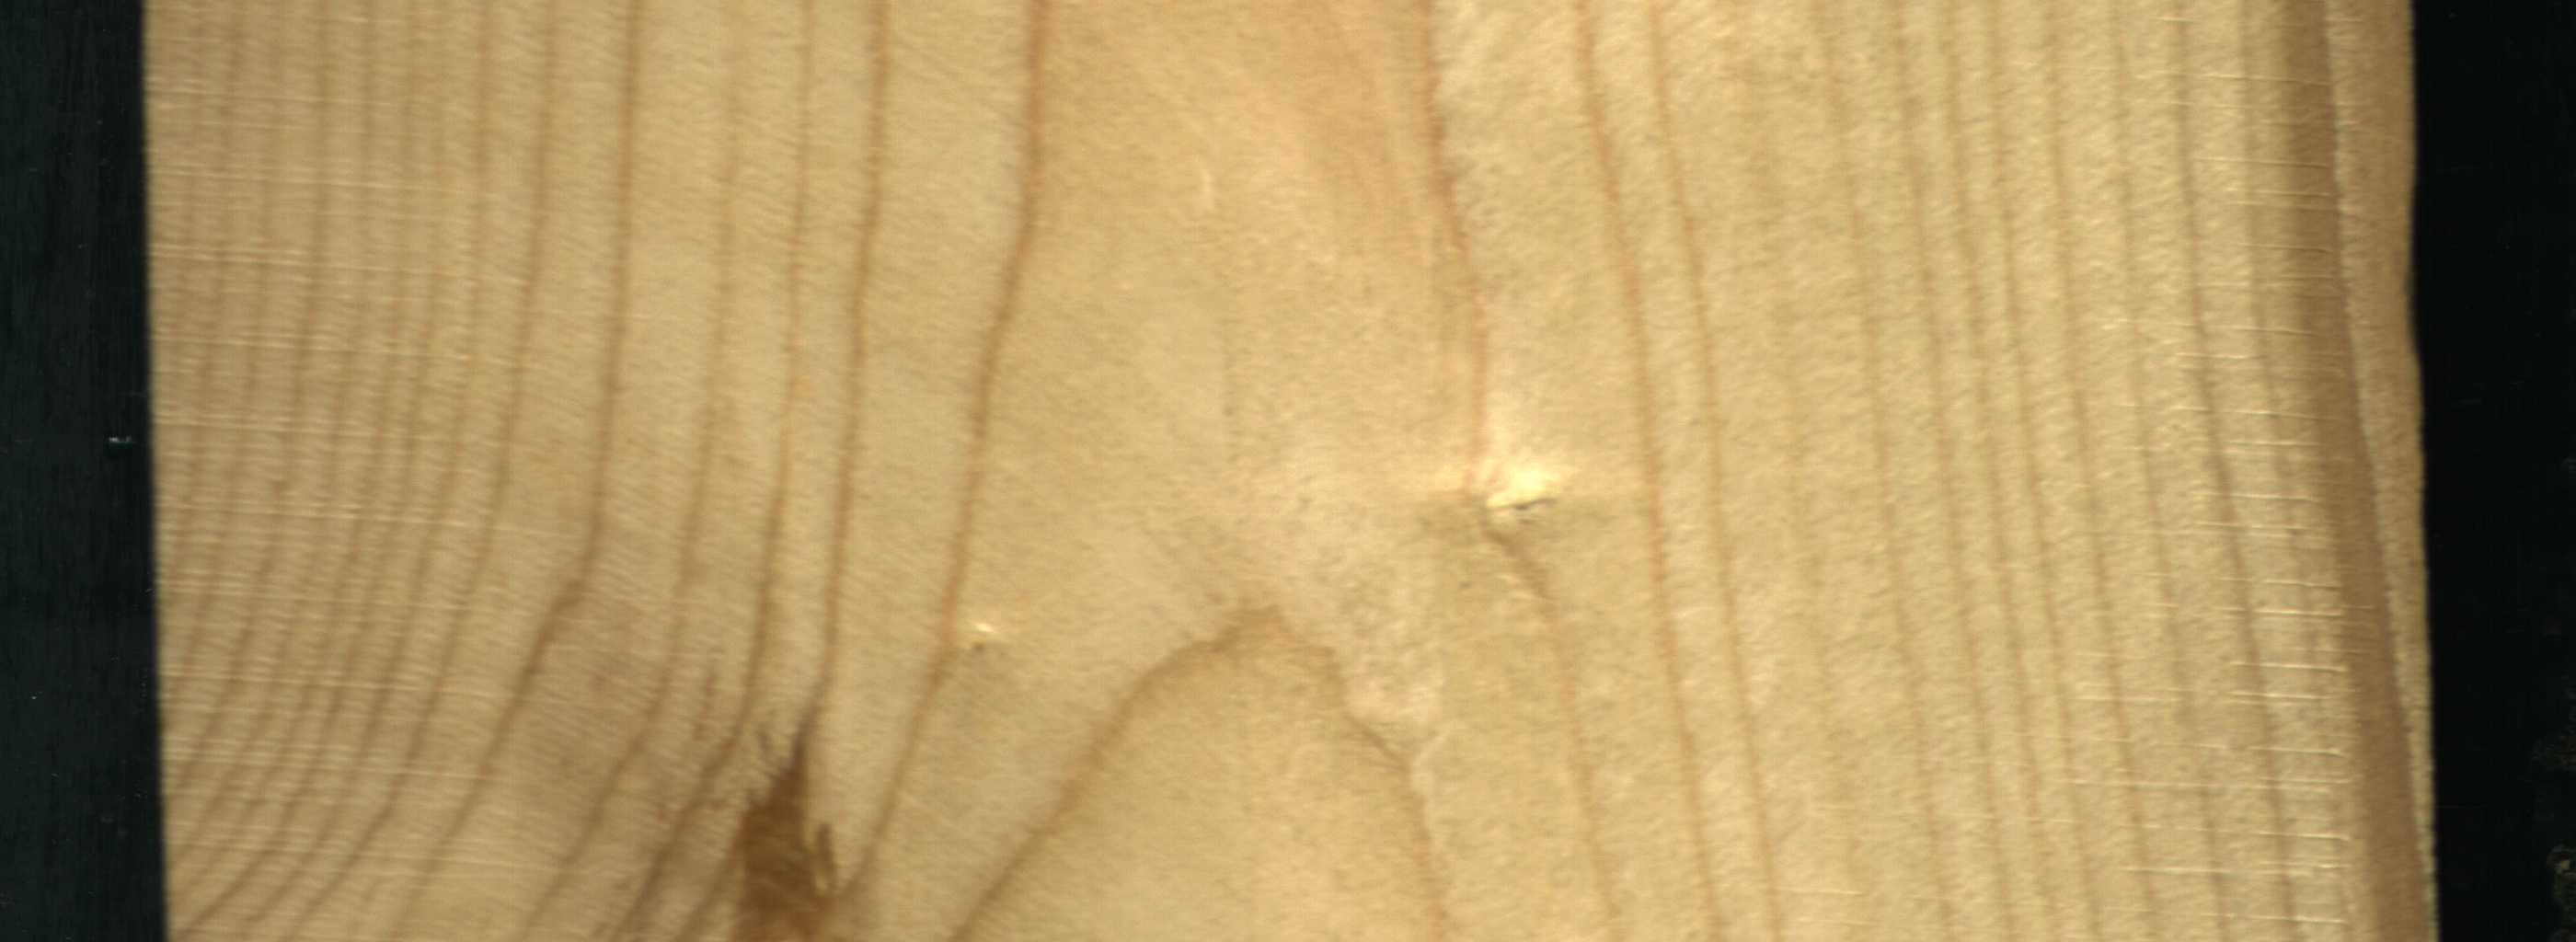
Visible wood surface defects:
resin